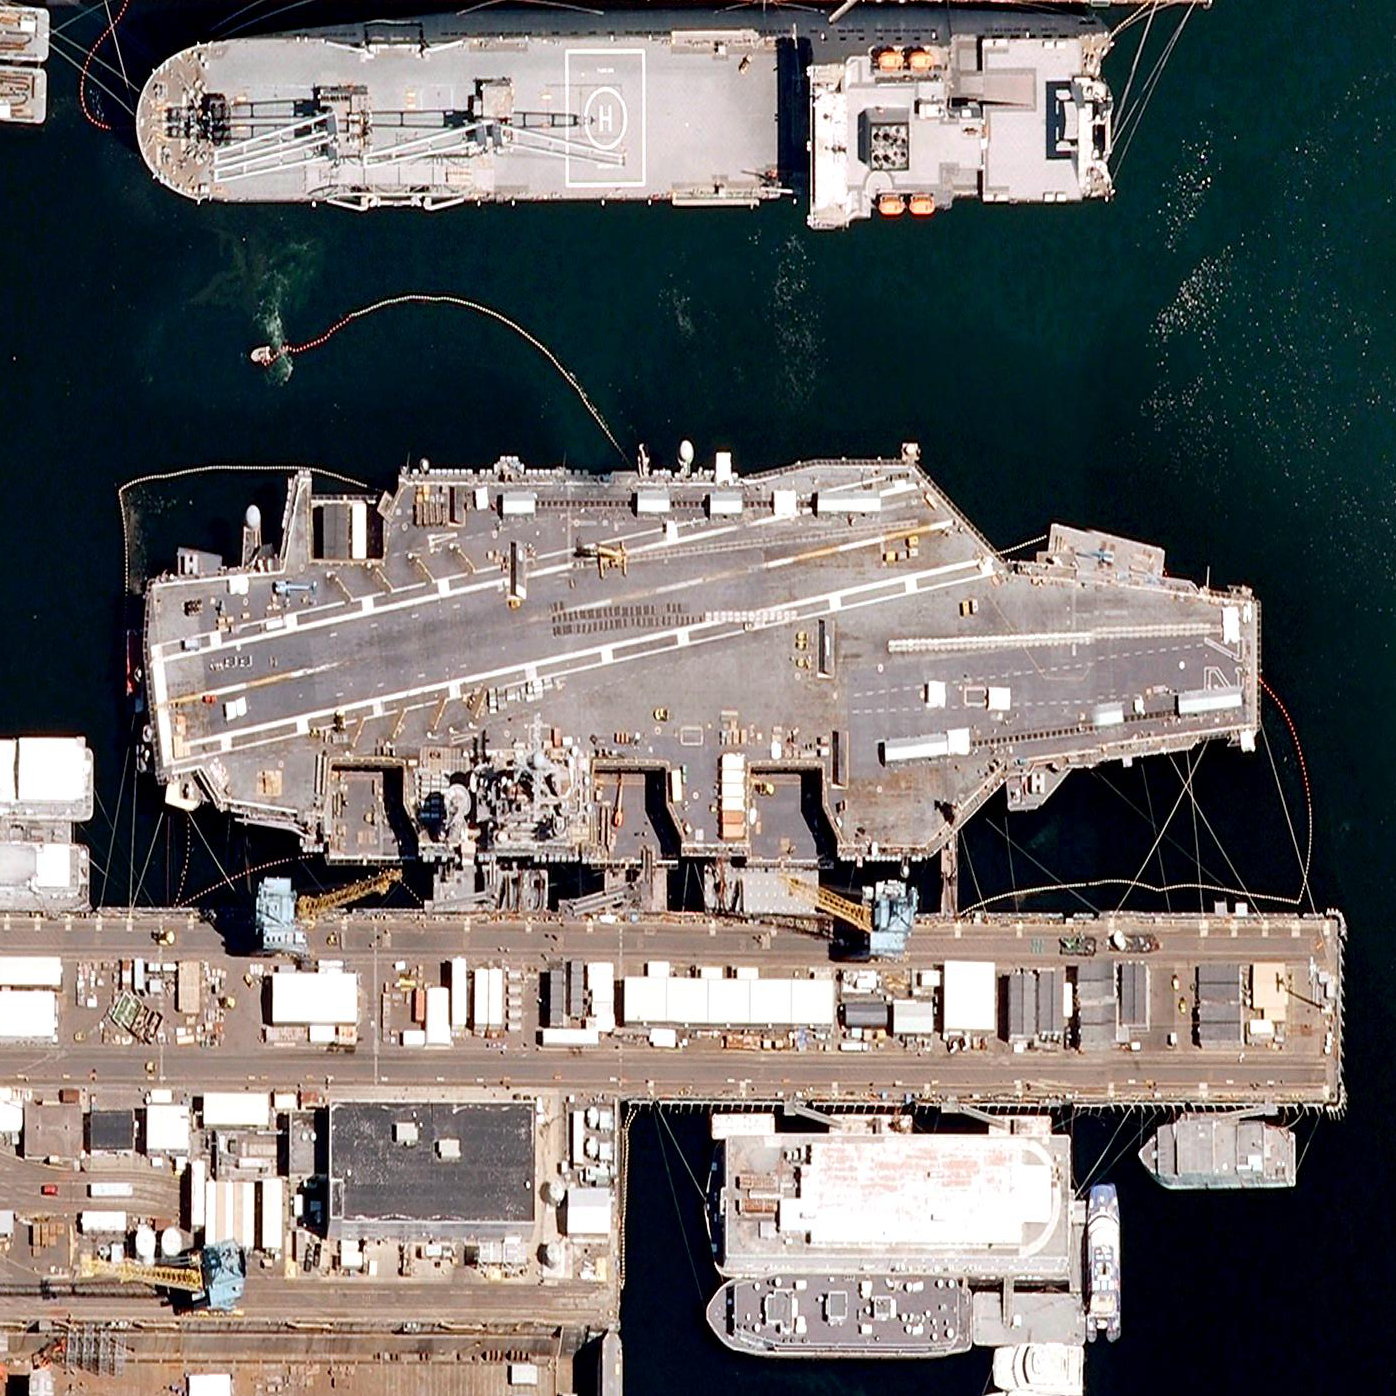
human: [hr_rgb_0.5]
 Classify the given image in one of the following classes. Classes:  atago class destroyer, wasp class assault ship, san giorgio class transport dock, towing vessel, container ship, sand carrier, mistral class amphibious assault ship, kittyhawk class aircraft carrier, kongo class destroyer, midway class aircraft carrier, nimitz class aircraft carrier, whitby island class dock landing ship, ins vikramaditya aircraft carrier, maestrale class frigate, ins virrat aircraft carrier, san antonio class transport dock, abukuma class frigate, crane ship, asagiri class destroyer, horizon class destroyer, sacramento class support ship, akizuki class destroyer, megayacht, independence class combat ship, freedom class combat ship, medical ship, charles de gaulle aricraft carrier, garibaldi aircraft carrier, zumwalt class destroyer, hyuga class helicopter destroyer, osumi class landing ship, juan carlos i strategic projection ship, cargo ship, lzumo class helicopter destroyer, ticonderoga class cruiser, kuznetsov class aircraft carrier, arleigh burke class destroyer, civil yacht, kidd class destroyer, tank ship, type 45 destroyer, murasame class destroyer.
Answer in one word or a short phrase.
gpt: Nimitz class aircraft carrier